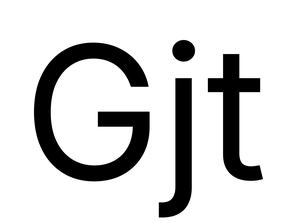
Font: Inter_Regular